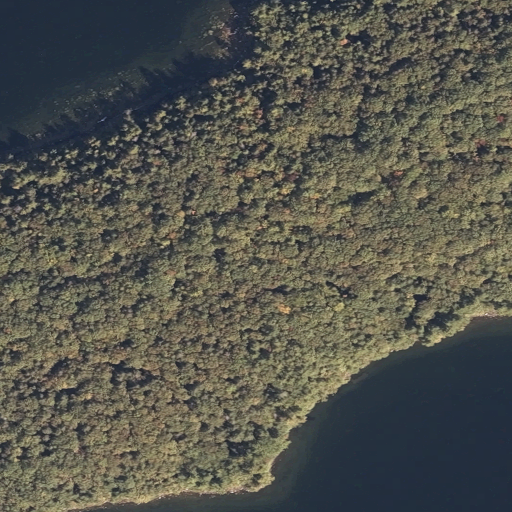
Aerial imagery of island in Maine named Indian Island containing mixed forest, open water, evergreen forest, deciduous forest, and grassland